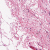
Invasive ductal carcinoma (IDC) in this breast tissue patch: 0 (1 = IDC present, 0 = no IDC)